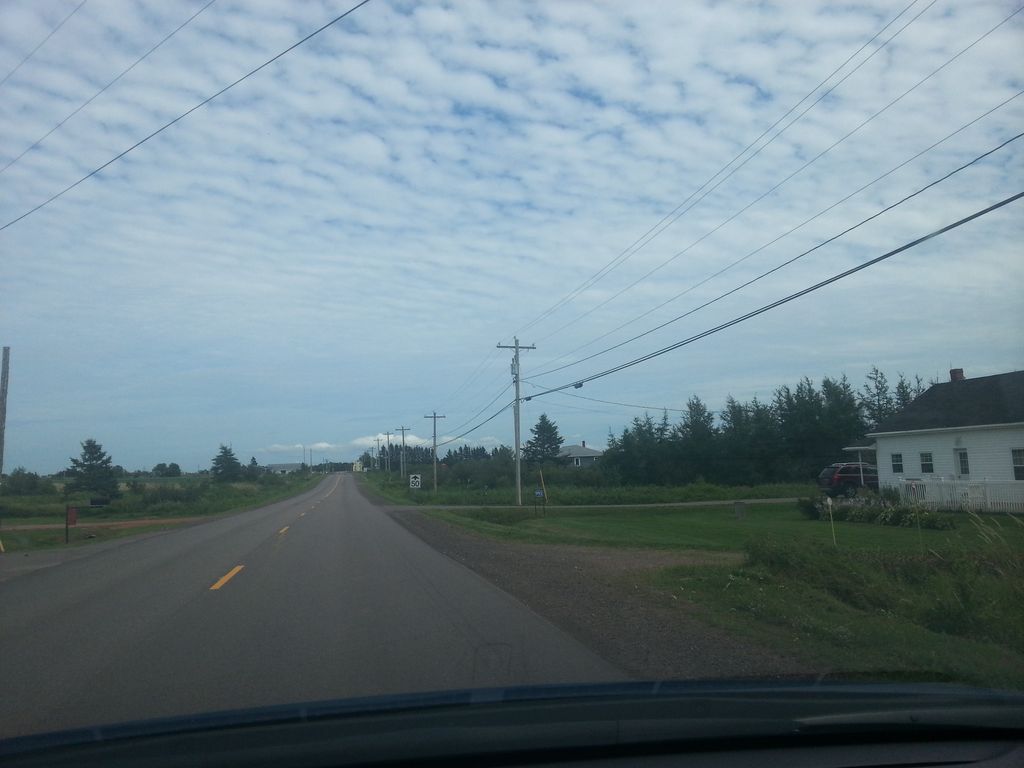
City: charlottetown